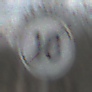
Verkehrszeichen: EndeGeschwindigkeit10
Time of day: MorningAfternoon
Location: Outdoor (Nature)
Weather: PartlyCloudy
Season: Autumn
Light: Natural